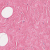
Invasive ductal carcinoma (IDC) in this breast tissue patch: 0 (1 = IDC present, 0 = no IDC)